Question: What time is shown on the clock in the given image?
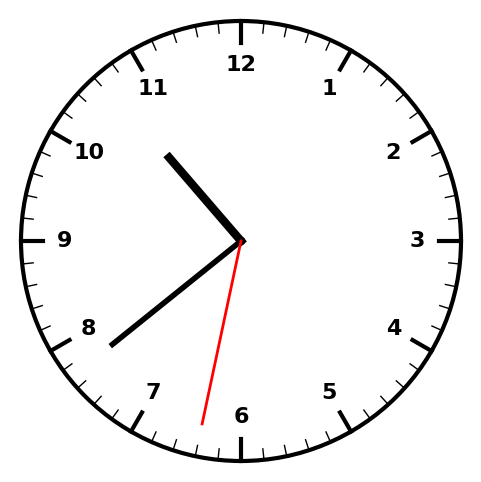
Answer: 10:38:32